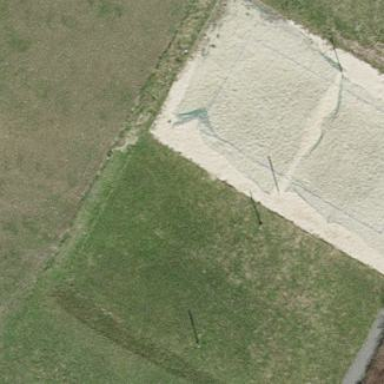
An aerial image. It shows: Grass volleyball pitch for leisure and sports activities.